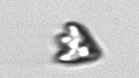
Label: Pyramimonas_longicauda